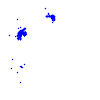
Particle: electron